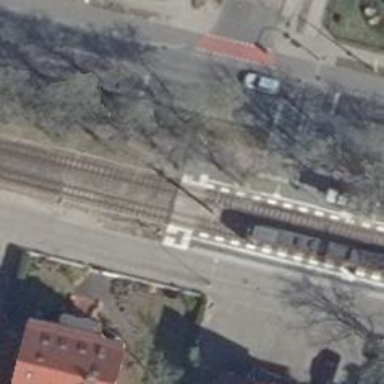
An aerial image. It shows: Uncontrolled railway crossing with saltire marking.